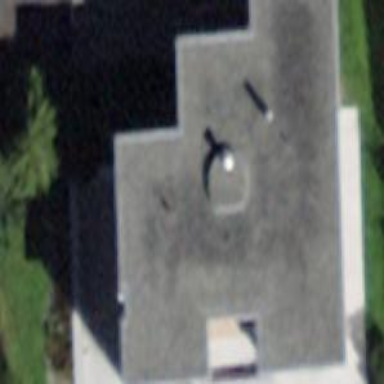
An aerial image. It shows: Building with flat roof.